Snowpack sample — Rabbit Ears Pass, Jackson County, Colorado, USA (12/17/25, 1:08 PM MST)
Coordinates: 40.387, -106.625
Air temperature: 34 °F
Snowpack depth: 46 cm
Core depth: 30 cm
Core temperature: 24.8 °F
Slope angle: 6°, slope face: 165°
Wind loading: medium
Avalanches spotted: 0
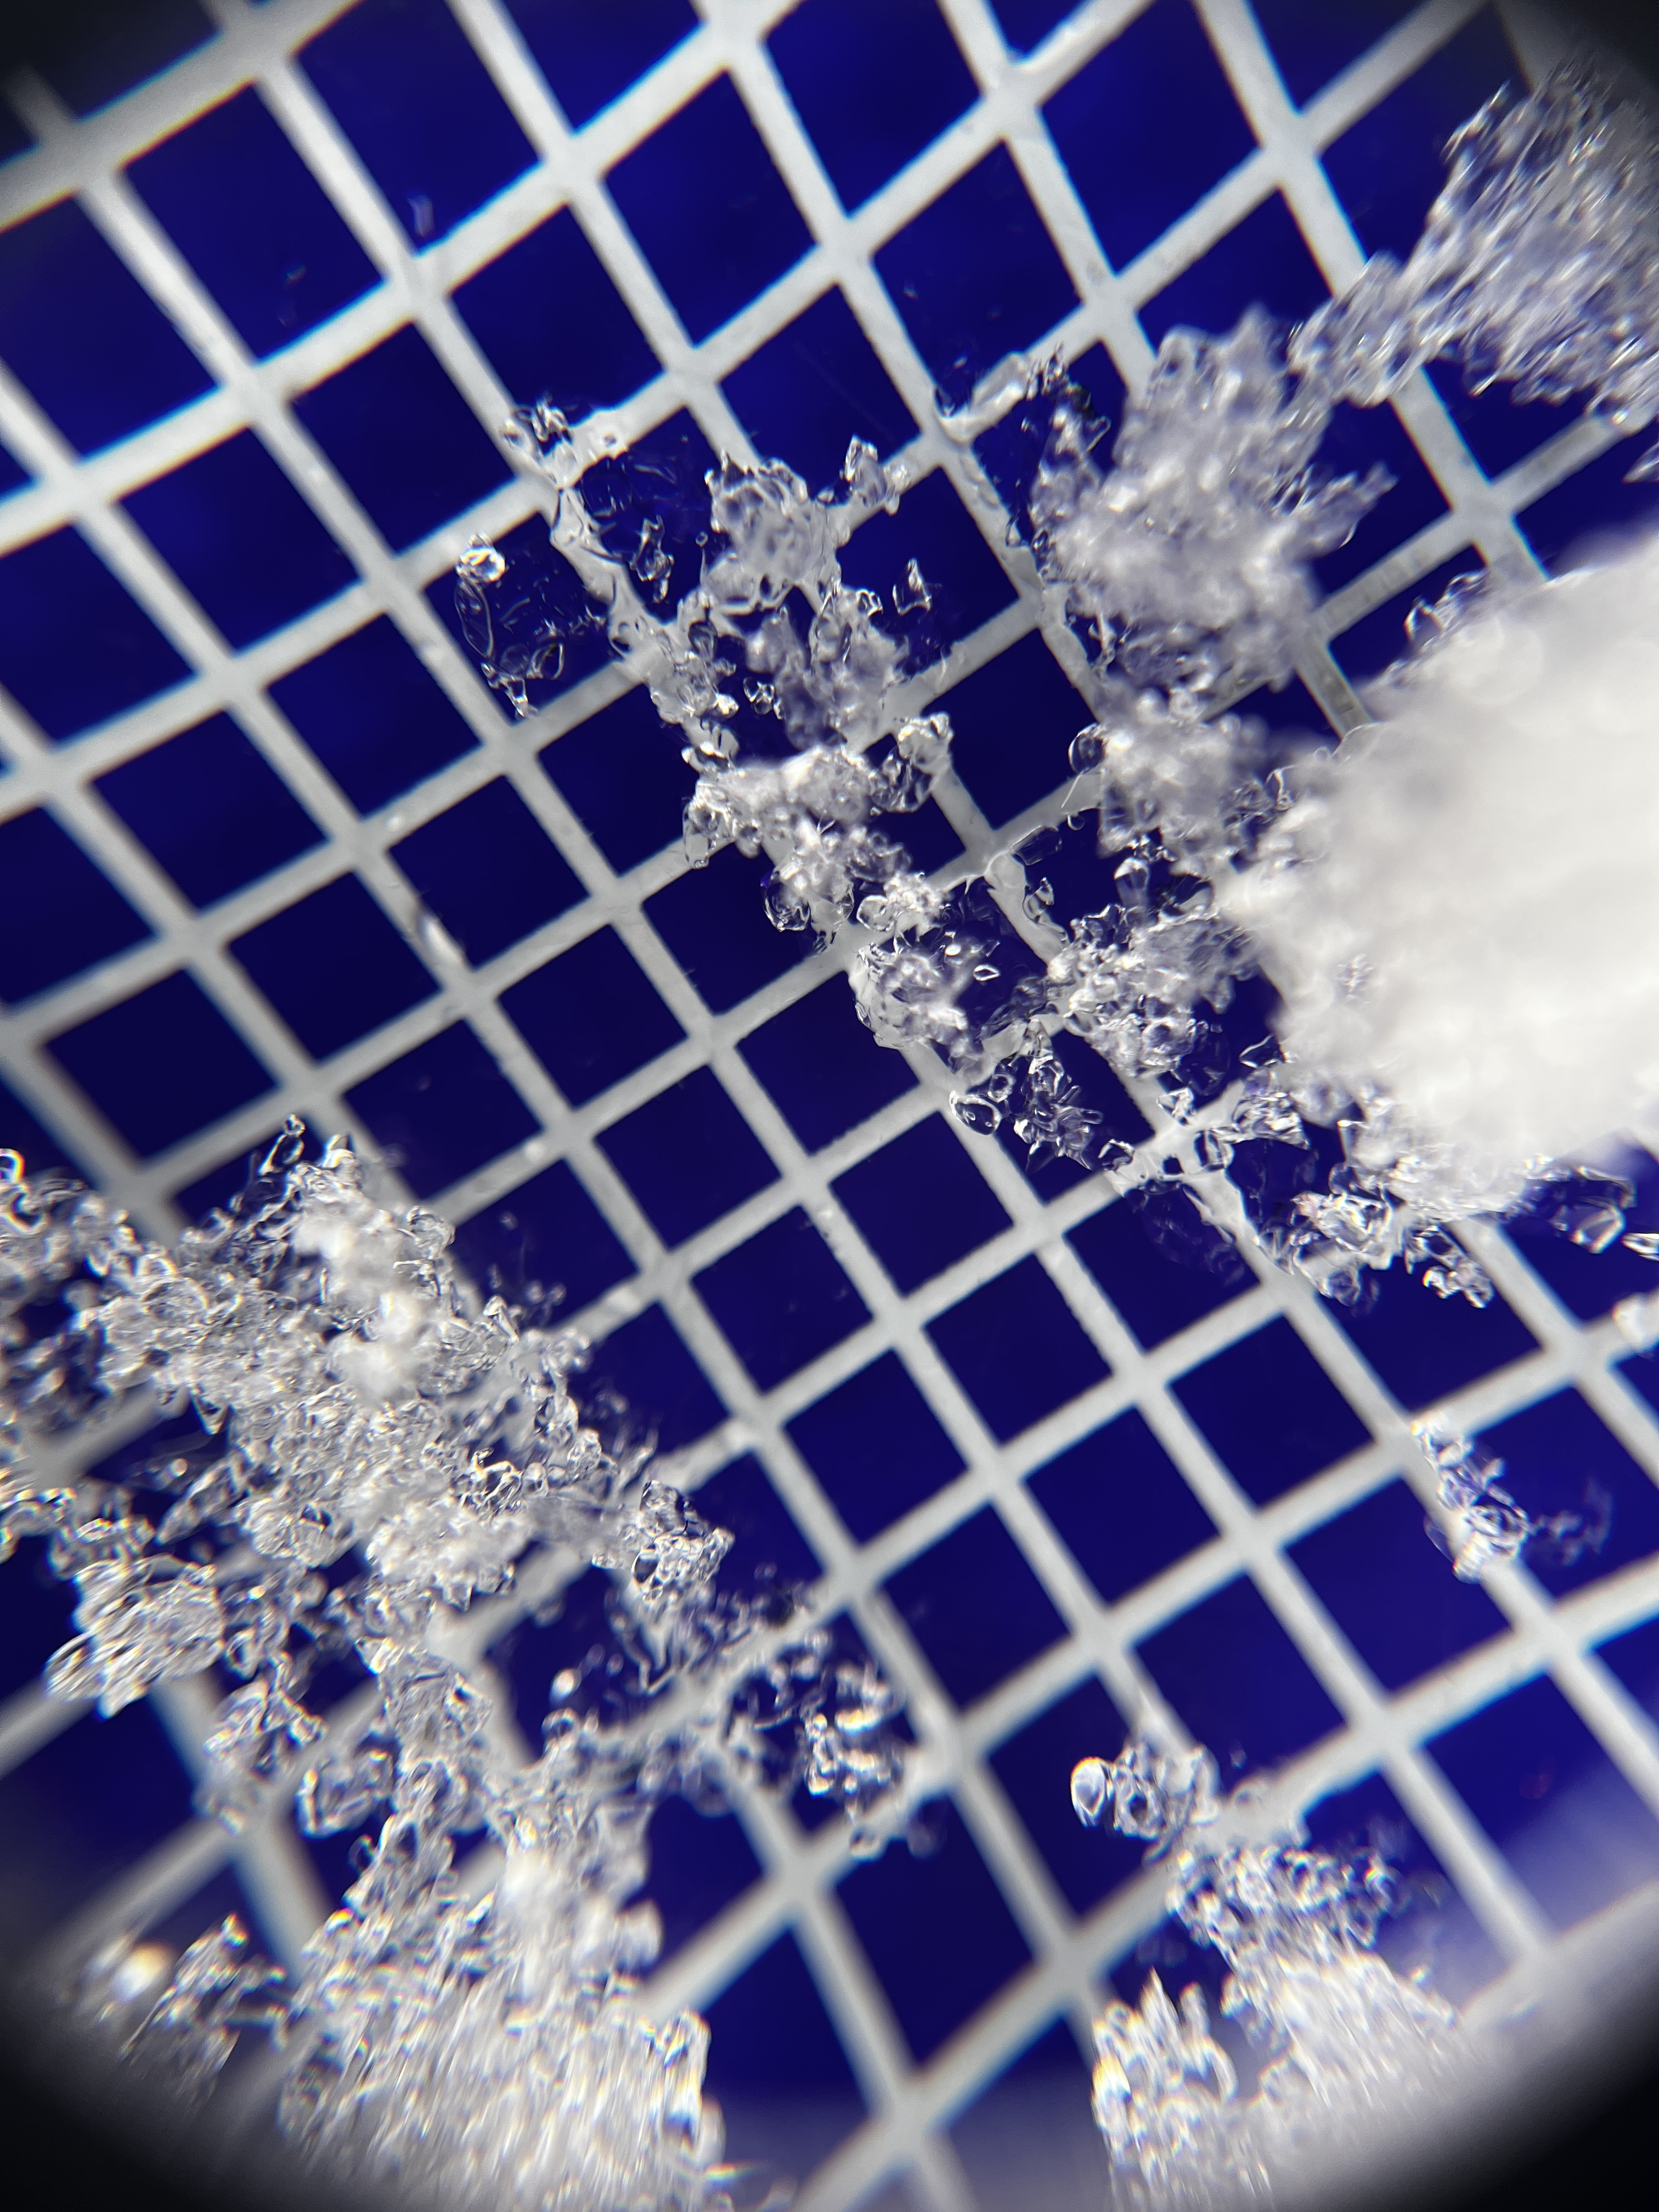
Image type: magnified_profile
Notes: No avalanches spotted nearby, although collected in a meadowy area with minimal risk on this face of the pass.